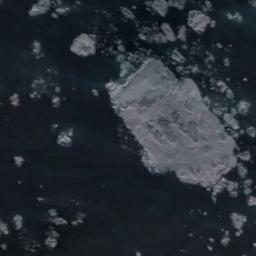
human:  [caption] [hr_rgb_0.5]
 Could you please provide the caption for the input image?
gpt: A large piece of ice and many small pieces of ice floating around it float on the deep blue sea .

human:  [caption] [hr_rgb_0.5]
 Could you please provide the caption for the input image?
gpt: There are different shapes of sea ice .

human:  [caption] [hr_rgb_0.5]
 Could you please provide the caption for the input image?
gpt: A large piece of sea ice and a lot of small pieces of sea ice float in the deep blue sea .

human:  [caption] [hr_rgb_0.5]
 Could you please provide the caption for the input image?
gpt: There is a big ice and many small ice on the deep blue sea .

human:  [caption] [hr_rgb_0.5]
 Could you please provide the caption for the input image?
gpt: There are many small pieces of sea ice and a larger one .